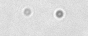
Label: camera_spot